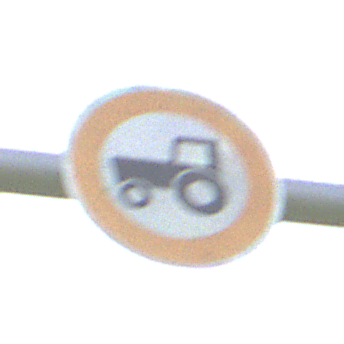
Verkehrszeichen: VerbotKraftfahrzeugeZuegeNichtSchneller25
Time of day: MorningAfternoon
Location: Outdoor (Suburban)
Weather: PartlyCloudy
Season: NotSpecified
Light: Natural